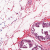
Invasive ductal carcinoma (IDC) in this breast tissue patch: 0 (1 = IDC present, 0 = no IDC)